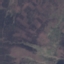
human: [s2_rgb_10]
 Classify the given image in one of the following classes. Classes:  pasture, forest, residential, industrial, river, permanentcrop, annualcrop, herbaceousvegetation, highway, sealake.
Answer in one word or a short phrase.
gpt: HerbaceousVegetation